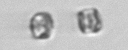
Label: Thalassiosira_sp_aff_mala